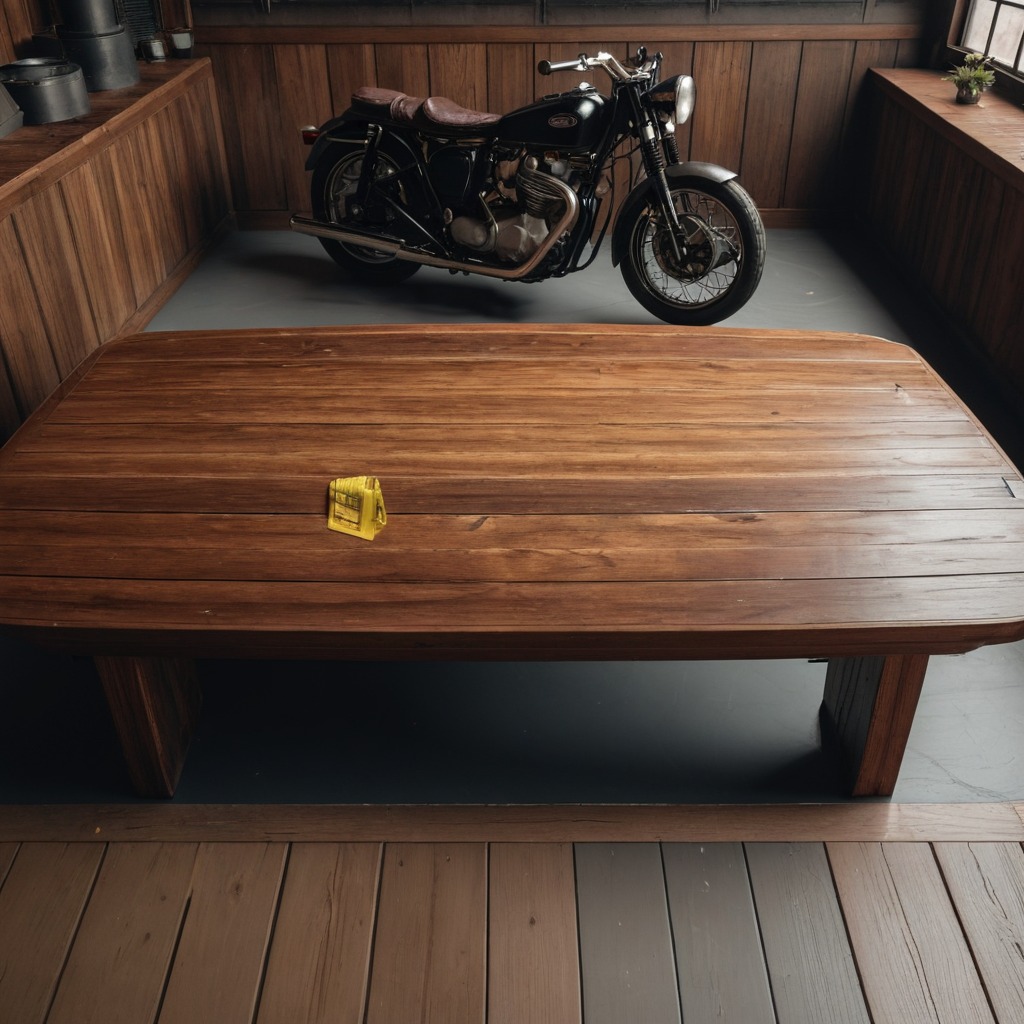
A measuring tape is lying on the wooden table in the vintage motorcycle garage.